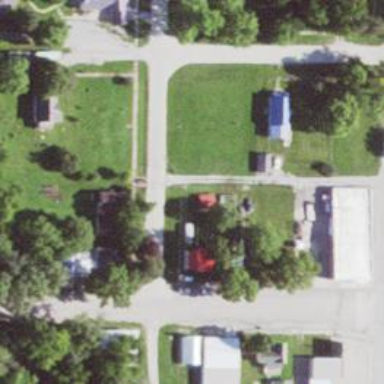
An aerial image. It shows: Alley classified as service road.